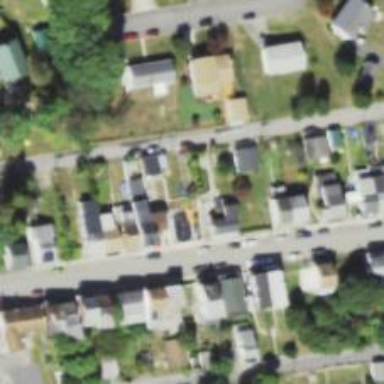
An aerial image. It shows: Neighborhood.